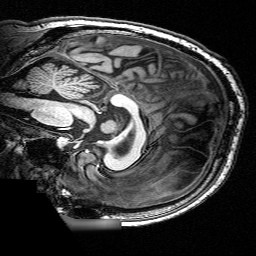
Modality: T1w
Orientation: sagittal
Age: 48
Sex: male
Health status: ill
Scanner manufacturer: siemens
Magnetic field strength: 3 T
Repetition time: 0.0025 s
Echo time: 0.00336 s